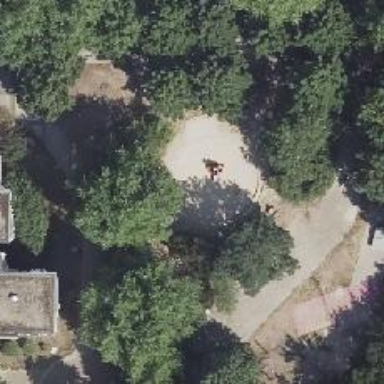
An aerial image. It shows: Playground with springy equipment.